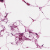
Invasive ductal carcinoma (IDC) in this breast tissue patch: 0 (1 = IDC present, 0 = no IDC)